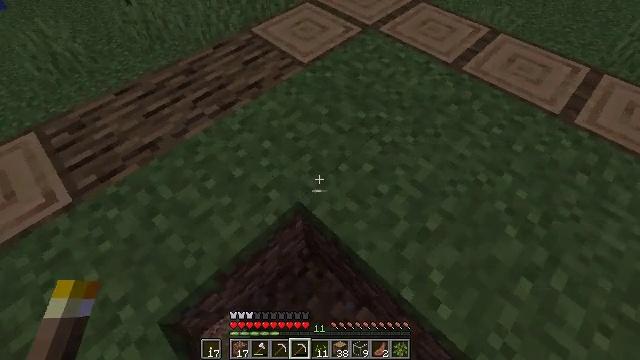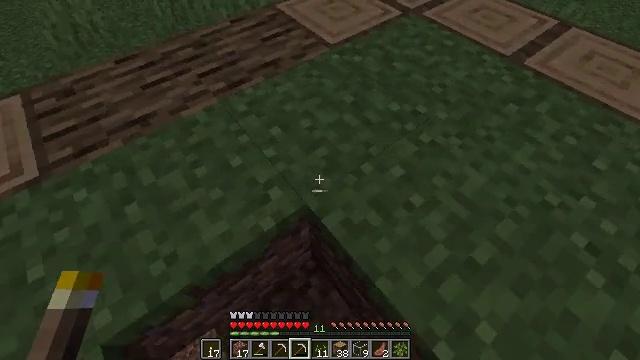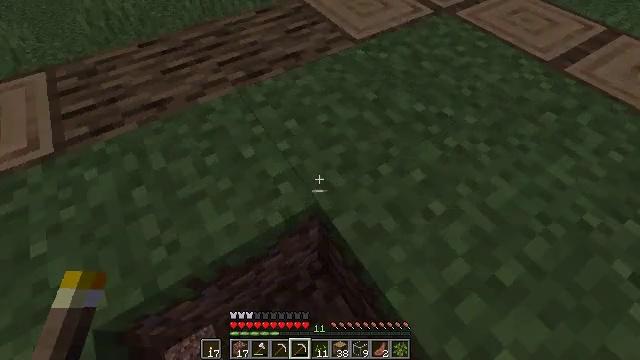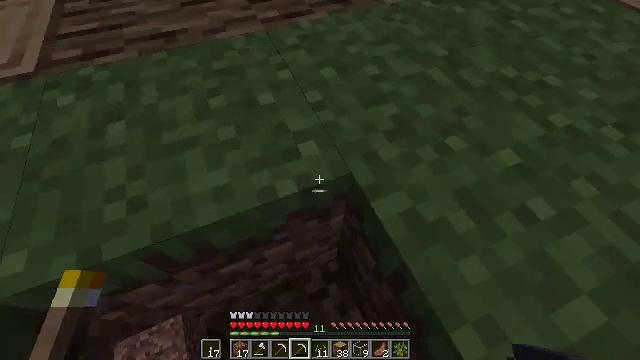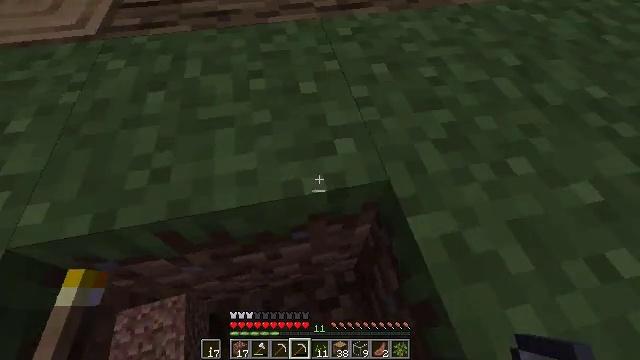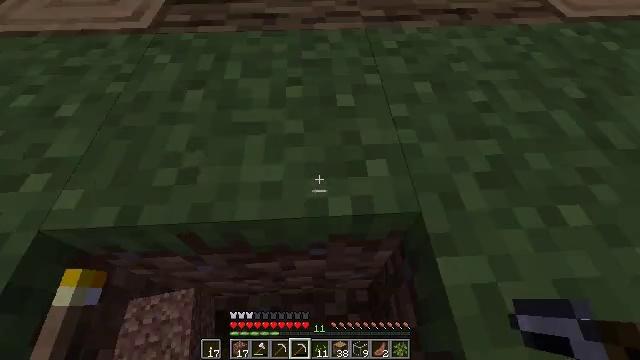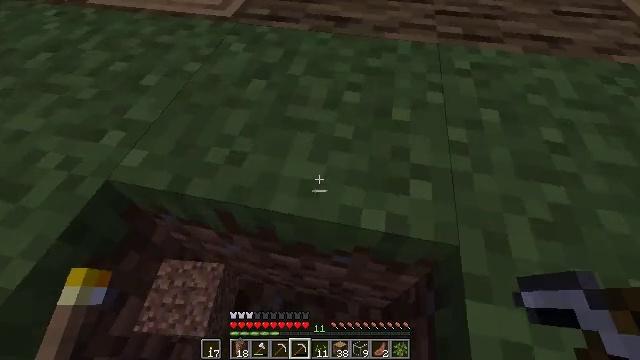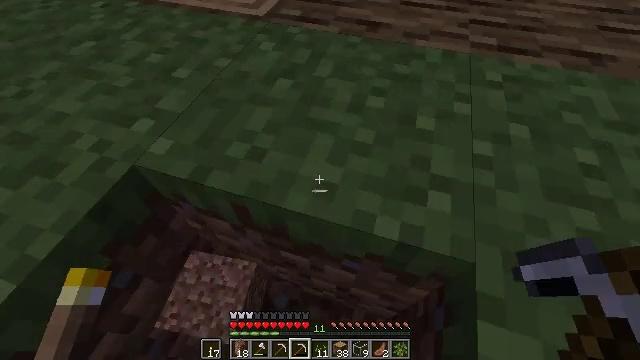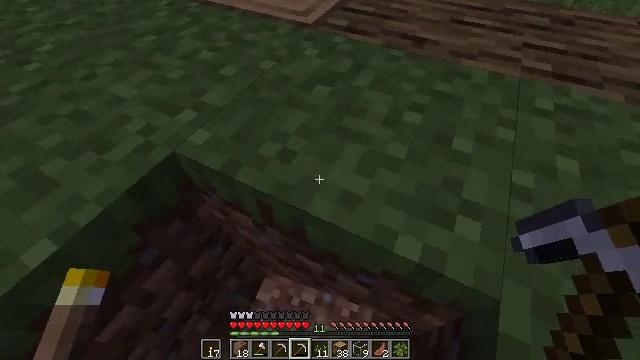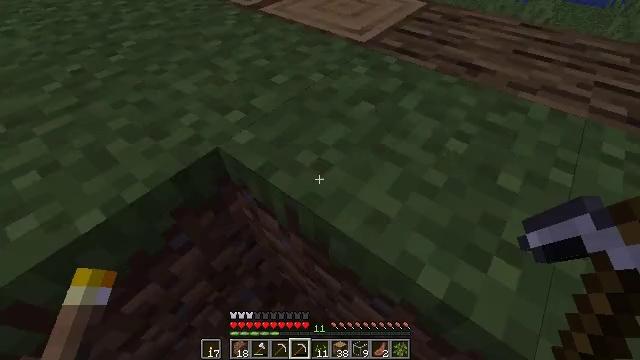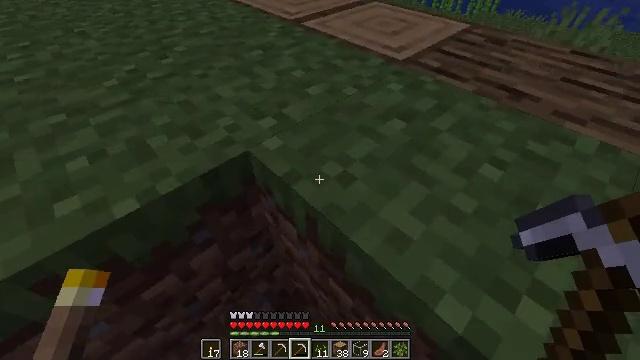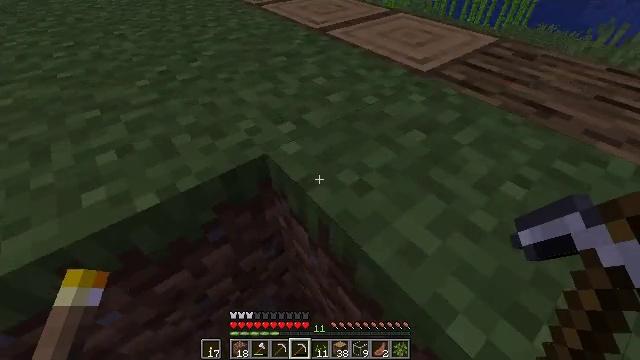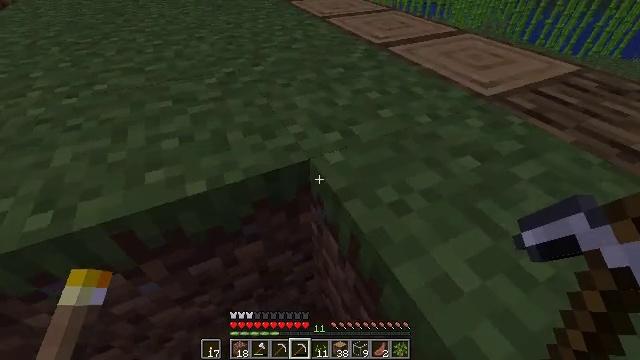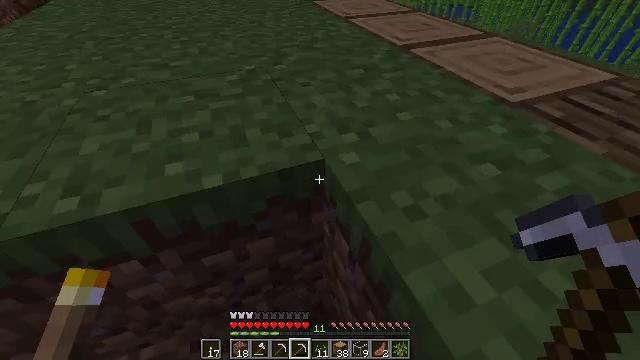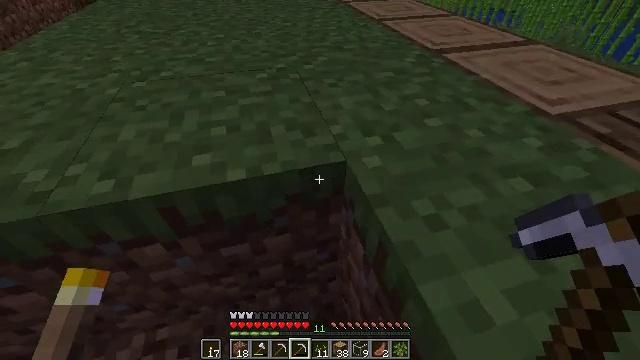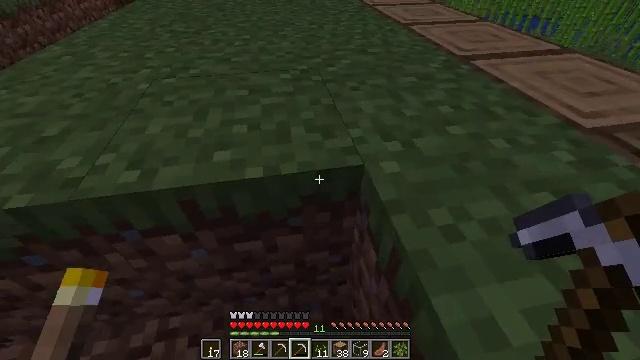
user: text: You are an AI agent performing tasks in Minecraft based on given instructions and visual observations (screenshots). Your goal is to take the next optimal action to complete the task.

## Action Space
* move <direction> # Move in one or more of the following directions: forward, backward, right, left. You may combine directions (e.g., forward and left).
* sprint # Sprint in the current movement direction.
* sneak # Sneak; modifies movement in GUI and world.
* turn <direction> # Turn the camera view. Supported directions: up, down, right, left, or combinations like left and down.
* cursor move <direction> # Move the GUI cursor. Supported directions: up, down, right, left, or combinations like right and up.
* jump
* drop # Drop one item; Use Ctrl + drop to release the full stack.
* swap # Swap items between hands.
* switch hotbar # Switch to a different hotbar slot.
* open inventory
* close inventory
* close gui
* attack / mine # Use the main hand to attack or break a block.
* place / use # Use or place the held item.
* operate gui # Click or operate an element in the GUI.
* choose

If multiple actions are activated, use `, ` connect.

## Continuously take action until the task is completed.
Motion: motion action
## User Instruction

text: Dig up the grass block for dirt.
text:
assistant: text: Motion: turn left
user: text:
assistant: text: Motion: turn left
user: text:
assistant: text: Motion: turn left
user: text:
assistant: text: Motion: turn left
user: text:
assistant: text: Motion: turn left
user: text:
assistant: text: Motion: turn left
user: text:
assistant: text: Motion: turn left
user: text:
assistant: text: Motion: turn left and up
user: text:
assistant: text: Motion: turn left and up
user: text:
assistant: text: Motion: turn left and up
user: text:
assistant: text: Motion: turn left and up
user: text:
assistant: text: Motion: turn left and up
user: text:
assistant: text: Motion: turn left
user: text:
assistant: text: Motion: turn left
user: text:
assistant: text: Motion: turn left
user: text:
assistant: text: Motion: turn left
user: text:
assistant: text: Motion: turn left
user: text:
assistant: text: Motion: move forward, turn left
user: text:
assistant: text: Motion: move forward, turn left
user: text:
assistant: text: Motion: move forward, turn left
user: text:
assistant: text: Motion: move forward, jump
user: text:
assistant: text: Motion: move forward, jump
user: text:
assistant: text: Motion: move forward, jump
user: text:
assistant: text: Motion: move forward, jump
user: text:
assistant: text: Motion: move forward, jump
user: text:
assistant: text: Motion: move forward, jump
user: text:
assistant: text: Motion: move forward, jump
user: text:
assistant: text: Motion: move forward, jump
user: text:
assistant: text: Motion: move forward
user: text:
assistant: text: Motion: move forward